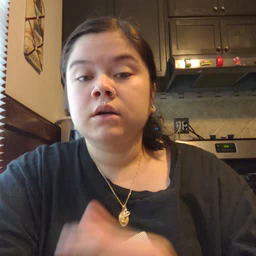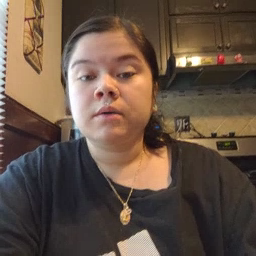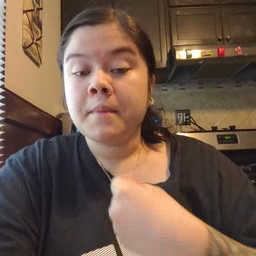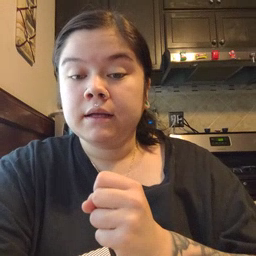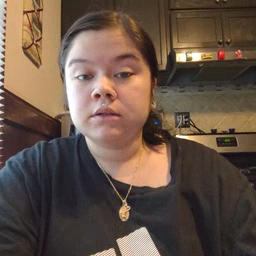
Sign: make